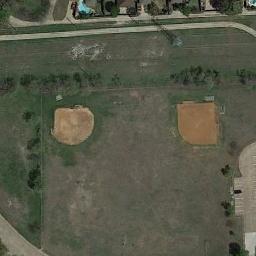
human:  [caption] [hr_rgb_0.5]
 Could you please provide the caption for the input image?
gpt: Two baseball diamonds are in the middle of grass .

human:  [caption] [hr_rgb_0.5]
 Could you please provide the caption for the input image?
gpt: There are two baseball diamond in the grass along the roads .

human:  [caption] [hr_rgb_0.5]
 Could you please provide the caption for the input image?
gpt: The baseball field is sparsely covered by vegetation .

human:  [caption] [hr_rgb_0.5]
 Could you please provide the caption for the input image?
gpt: Two adjacent baseball diamonds surrounded by some trees and some houses around them .

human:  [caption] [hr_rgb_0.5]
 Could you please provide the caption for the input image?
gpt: One road is next to two baseball diamonds .